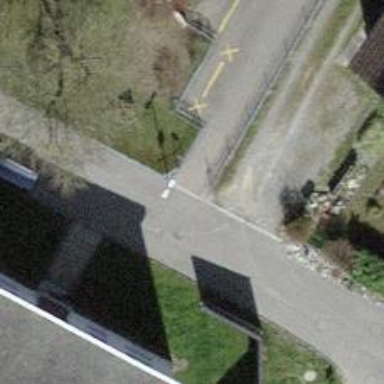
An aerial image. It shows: Bollard.